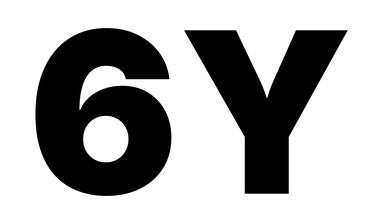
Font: Inter_Black